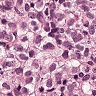
Metastatic tissue present: yes